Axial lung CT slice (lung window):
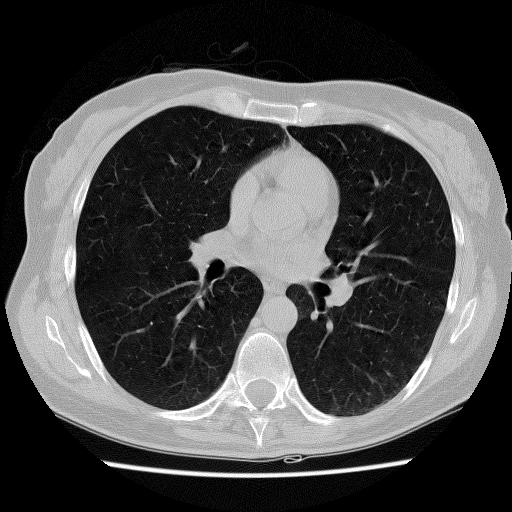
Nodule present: no